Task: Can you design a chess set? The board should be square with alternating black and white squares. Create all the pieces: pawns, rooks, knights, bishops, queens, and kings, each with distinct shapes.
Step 1577:
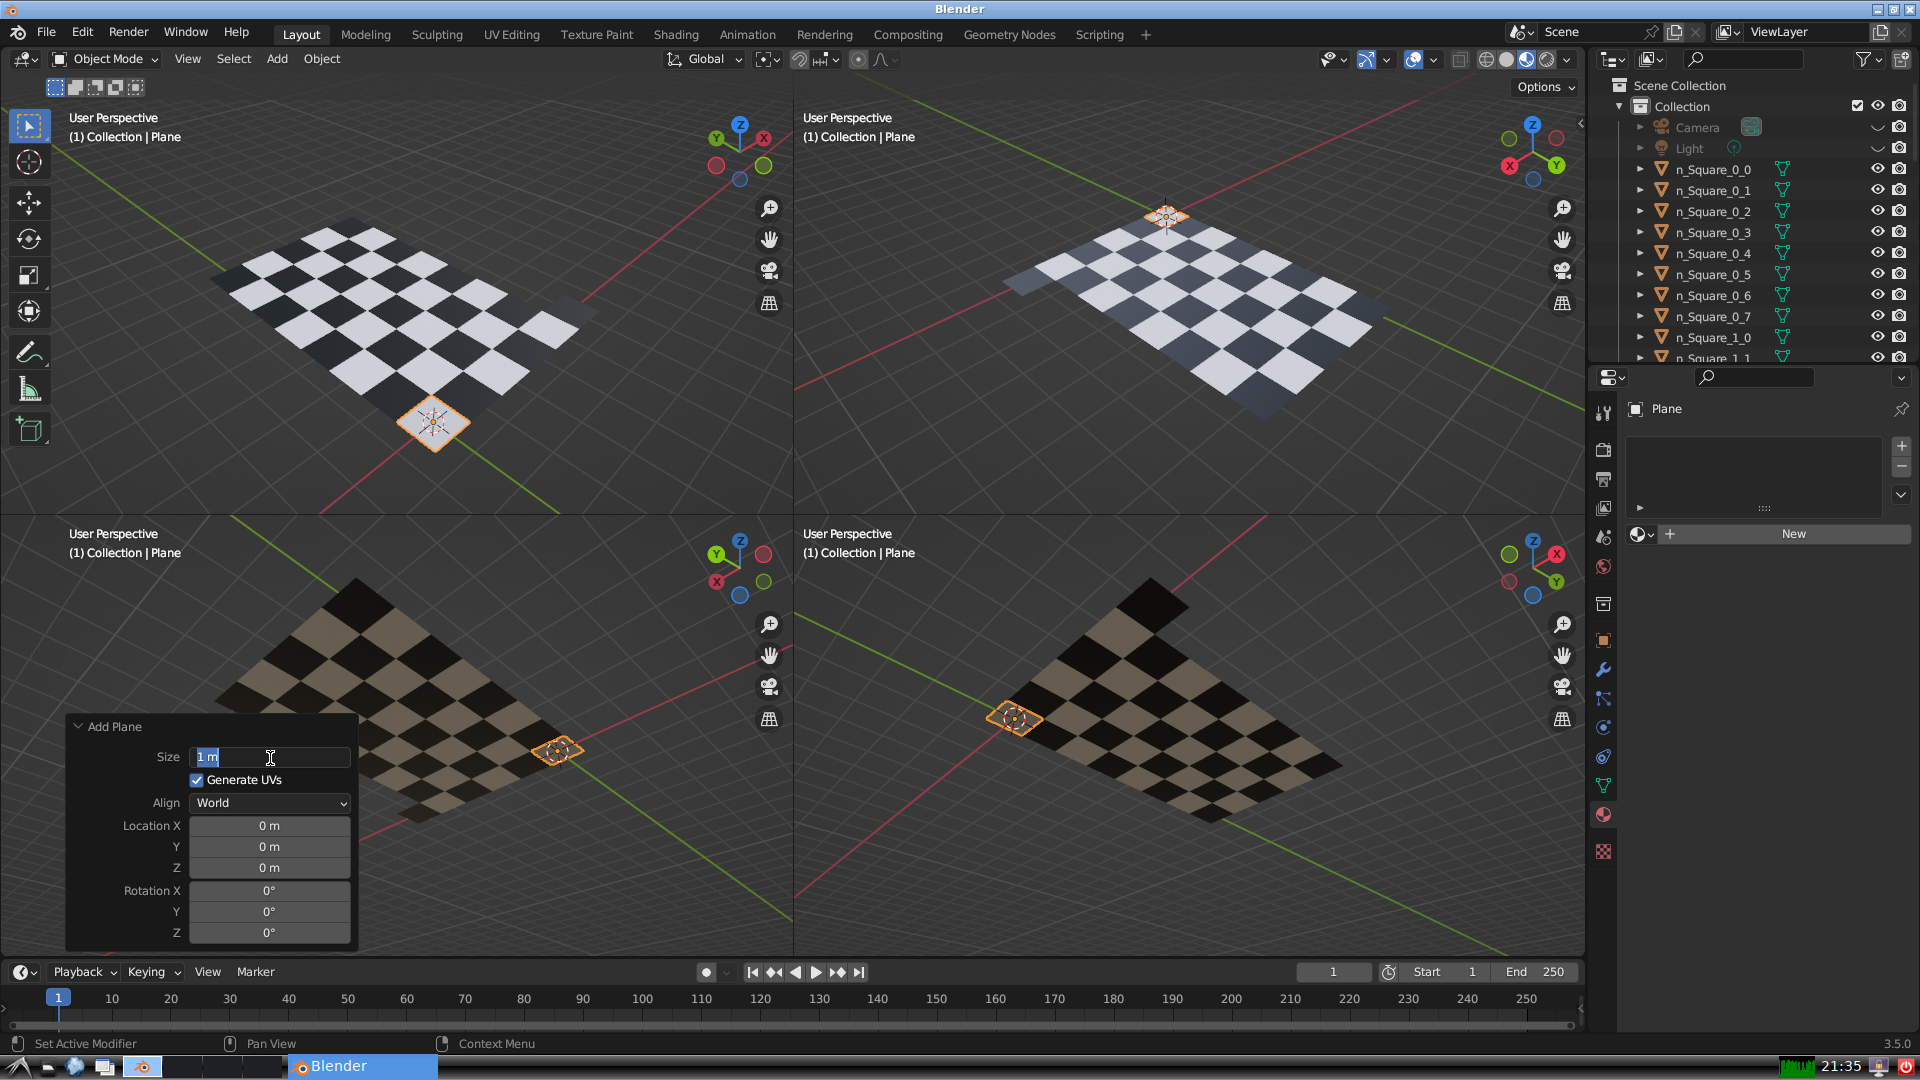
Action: input_text: 1.0